Question: '''
Ext.define('MyApp.view.MyPanel21233', {
extend: 'Ext.panel.Panel',
alias: 'widget.dailywindow',
header: false,
width: window.innerWidth,
height: window.innerHeight,
initComponent: function() {
var me = this;
Ext.applyIf(me, {
items: [
{
xtype: 'container',
layout: {
align: 'stretch',
type: 'hbox'
},
items: [
{
xtype: 'gridpanel',
width: 200,
alias: 'widget.mydailychartgrid',
height: window.innerHeight - 100,
header: false,
store : VehicleStore_Chart,
title: 'My Grid Panel',
columns: [
{
xtype: 'gridcolumn',
dataIndex: 'Plat_No',
text: 'Plat No'
}
],
selModel: Ext.create('Ext.selection.CheckboxModel', {
checkOnly : true // for prevent clicked grid row and canceled all check box checked status
})
}//item
,win
]
}
]//item
,
dockedItems: [
{
xtype: 'toolbar',
dock: 'top',
height: 40,
items: [
{
xtype: 'datefield',
fieldLabel: 'Start',
labelWidth: 50,
format: 'Y-m-d',
value: new Date()
},
{
xtype: 'datefield',
fieldLabel: 'End',
labelWidth: 50,
format: 'Y-m-d',
value: new Date()
},
{
xtype: 'button',
text: 'Generate',
iconCls: 'OK',
height: 34,
width: 80,
listeners: {
'click': function(c){
GenerateButtonClick();
}
}
}
]
}
]
});
me.callParent(arguments);
}
});
'''

How to get which 'Plat_No' are checked in my gridpanel row ?
## Updated
'''
var record = Ext.ComponentQuery.query('mydailychartgrid')[0].getSelectionModel().getSelection()
for (var j = 0; j < record.length; j++){
record.get('Plat_No');
}
'''
anything wrong? error with 'TypeError: Ext.ComponentQuery.query(...)[0] is undefined'
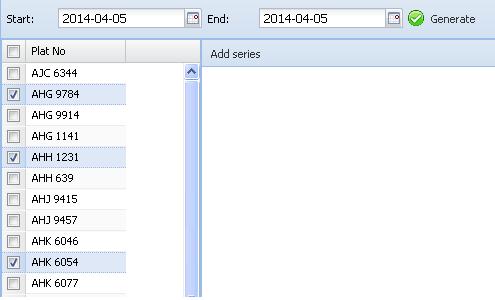
Answer: Please check following code.
'''
Ext.define('MyApp.view.MyPanel21233', {
extend: 'Ext.panel.Panel',
alias: 'widget.dailywindow',
header: false,
width: window.innerWidth,
height: window.innerHeight,
initComponent: function() {
var me = this;
Ext.applyIf(me, {
items: [
{
xtype: 'container',
layout: {
align: 'stretch',
type: 'hbox'
},
items: [
{
xtype: 'gridpanel',
width: 200,
//alias: 'widget.mydailychartgrid',
name:'mydailychartgrid',
height: window.innerHeight - 100,
header: false,
store : VehicleStore_Chart,
title: 'My Grid Panel',
columns: [
{
xtype: 'gridcolumn',
dataIndex: 'Plat_No',
text: 'Plat No'
}
],
selModel: Ext.create('Ext.selection.CheckboxModel', {
checkOnly : true // for prevent clicked grid row and canceled all check box checked status
})
}//item
,win
]
}
]//item
,
dockedItems: [
{
xtype: 'toolbar',
dock: 'top',
height: 40,
items: [
{
xtype: 'datefield',
fieldLabel: 'Start',
labelWidth: 50,
format: 'Y-m-d',
value: new Date()
},
{
xtype: 'datefield',
fieldLabel: 'End',
labelWidth: 50,
format: 'Y-m-d',
value: new Date()
},
{
xtype: 'button',
text: 'Generate',
iconCls: 'OK',
height: 34,
width: 80,
listeners: {
'click': function(c){
GenerateButtonClick();
}
}
}
]
}
]
});
me.callParent(arguments);
}
});
'''
Instead of 'alise' define the 'name' property and then go through the following code.
'''
var record = Ext.ComponentQuery.query('dailywindow gridpanel[name=mydailychartgrid]')[0].getSelectionModel().getSelection();
'''